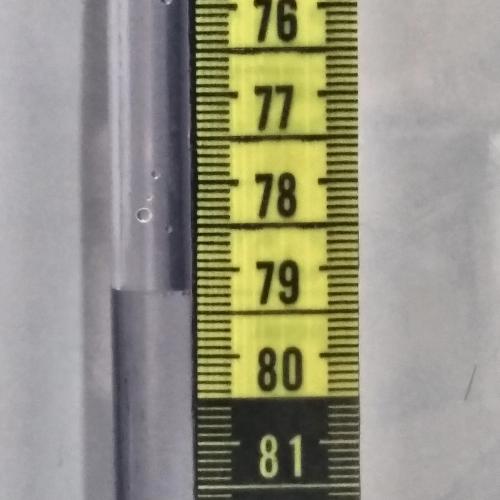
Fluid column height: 79.2 cm